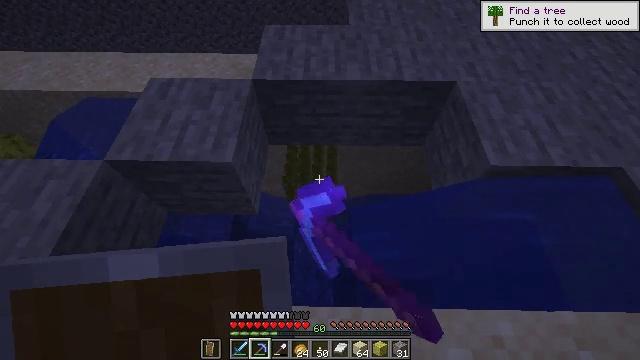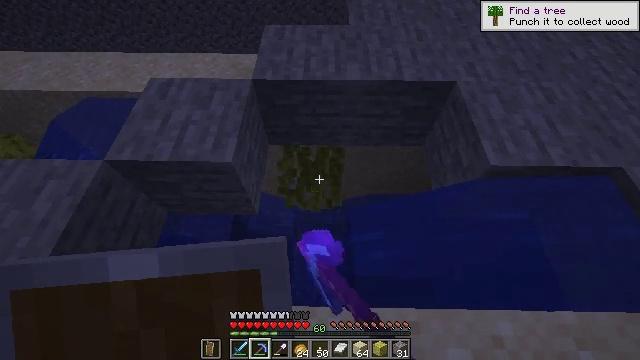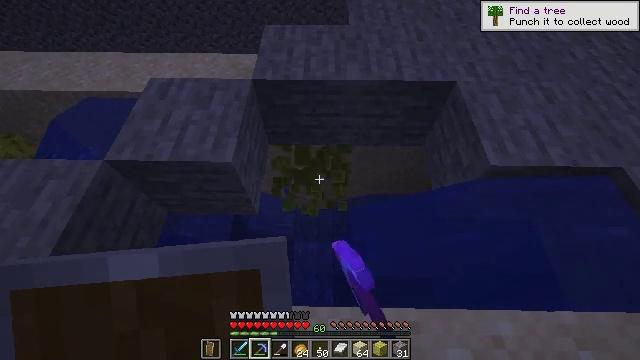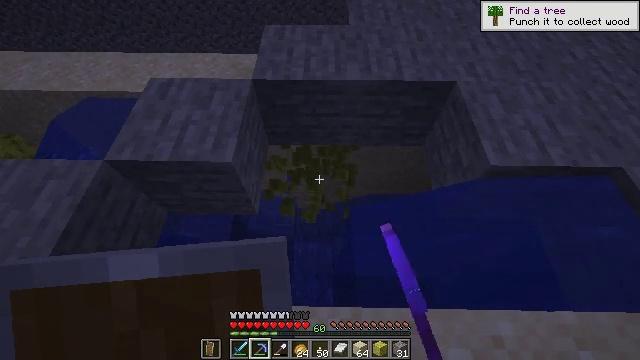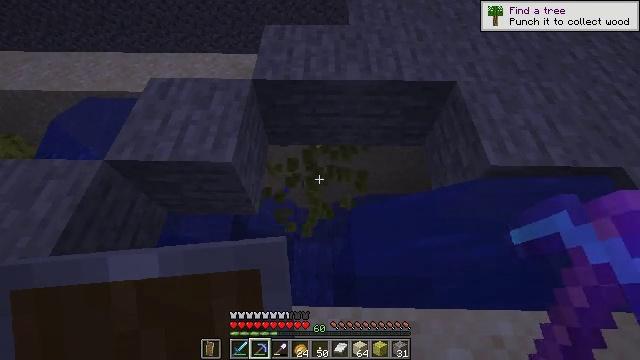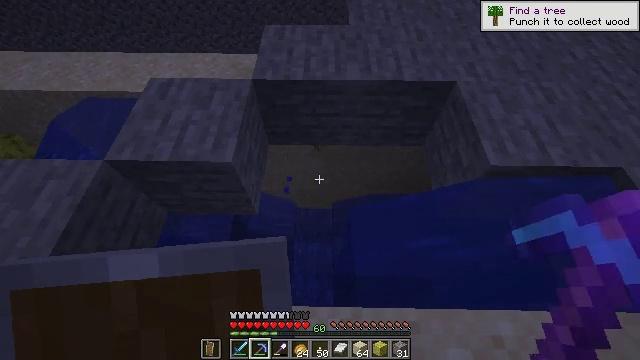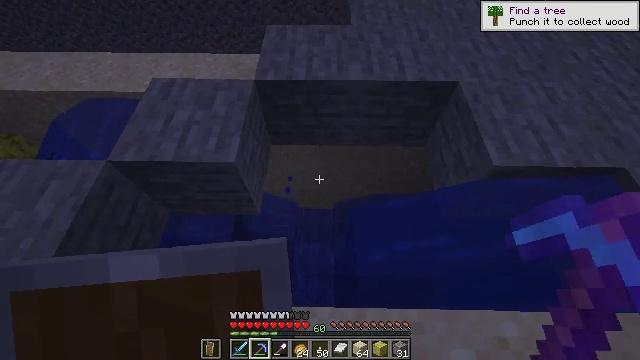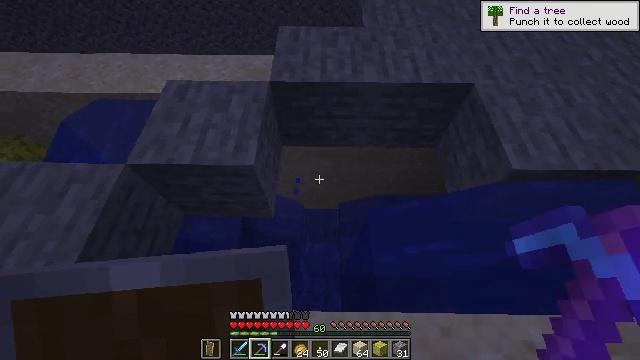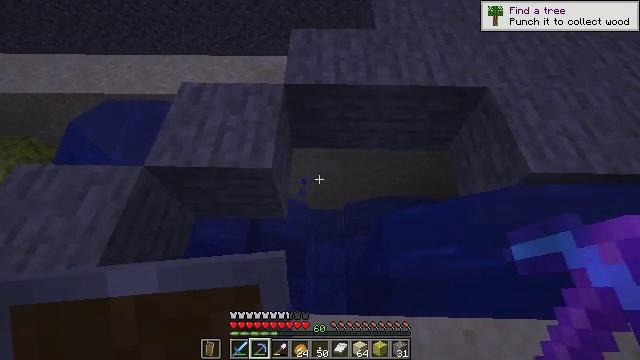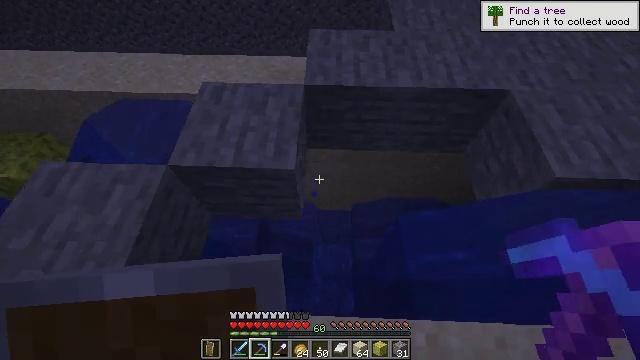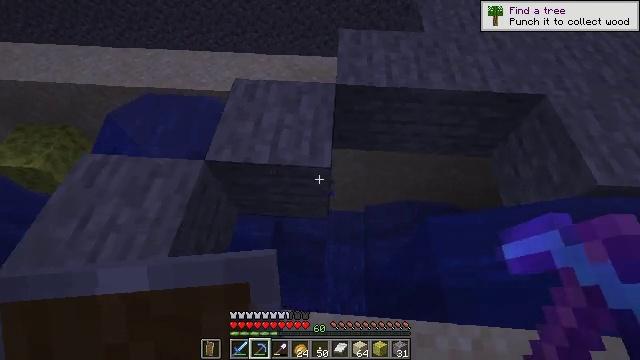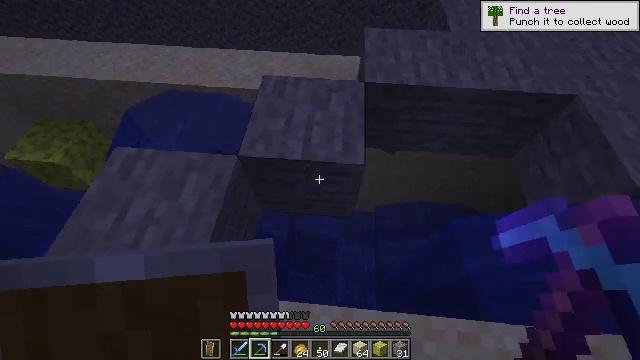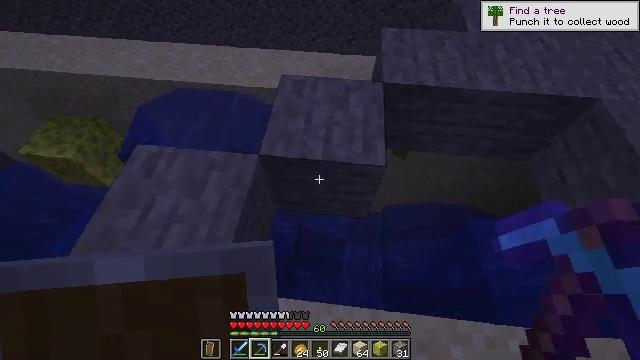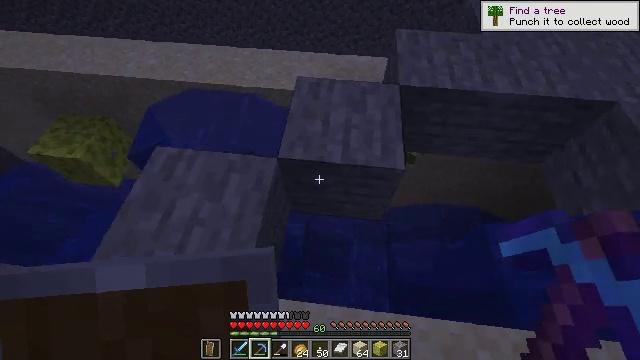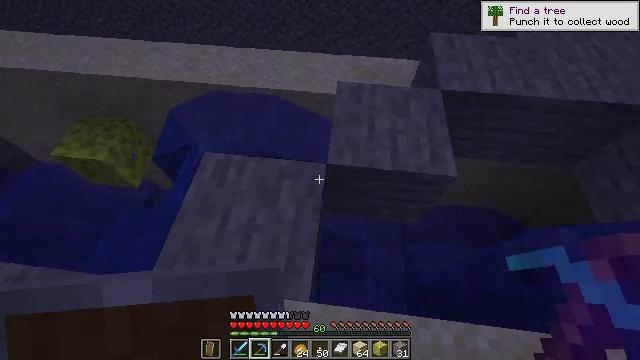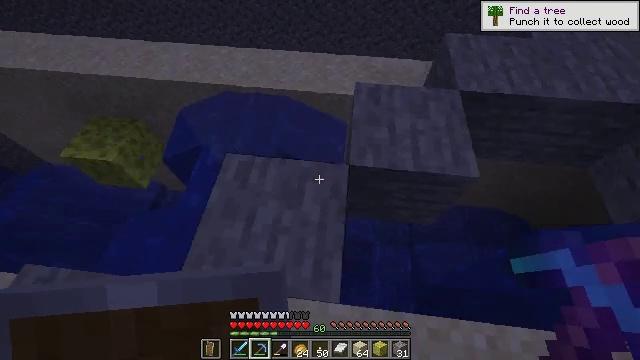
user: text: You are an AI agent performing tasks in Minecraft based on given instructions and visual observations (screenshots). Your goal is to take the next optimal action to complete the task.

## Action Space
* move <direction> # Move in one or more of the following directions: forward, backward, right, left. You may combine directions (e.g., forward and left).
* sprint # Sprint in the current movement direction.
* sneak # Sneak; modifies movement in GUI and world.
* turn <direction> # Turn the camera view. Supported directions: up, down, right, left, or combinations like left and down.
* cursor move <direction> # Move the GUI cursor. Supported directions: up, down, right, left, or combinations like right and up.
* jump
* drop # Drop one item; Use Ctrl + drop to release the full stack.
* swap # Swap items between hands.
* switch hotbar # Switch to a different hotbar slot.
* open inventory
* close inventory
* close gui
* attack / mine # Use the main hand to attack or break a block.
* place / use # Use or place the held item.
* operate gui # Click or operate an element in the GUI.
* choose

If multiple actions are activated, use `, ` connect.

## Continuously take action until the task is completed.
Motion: motion action
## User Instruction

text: Acquire a wet sponge from an ocean monument.
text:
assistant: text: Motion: attack / mine
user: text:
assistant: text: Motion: attack / mine
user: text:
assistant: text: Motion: attack / mine
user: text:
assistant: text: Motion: attack / mine
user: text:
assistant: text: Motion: attack / mine
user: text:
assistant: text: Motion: move left
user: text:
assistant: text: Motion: move left
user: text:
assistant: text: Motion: move left
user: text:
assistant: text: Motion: move left
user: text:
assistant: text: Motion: move left, turn left
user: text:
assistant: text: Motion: move left, turn left
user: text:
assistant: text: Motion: move left, turn left
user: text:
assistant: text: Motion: move left
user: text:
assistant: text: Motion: move left
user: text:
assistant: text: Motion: move left
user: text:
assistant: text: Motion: move left
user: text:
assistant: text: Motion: move left
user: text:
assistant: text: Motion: move left
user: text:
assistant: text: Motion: move left
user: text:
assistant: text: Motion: move left
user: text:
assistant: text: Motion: move left
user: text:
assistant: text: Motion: move left, turn right
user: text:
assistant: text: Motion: move left
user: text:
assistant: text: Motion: move left
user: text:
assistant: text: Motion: move left
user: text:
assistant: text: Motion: move left
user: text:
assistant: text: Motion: move left
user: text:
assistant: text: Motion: move left
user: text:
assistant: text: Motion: move left
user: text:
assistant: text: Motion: move left